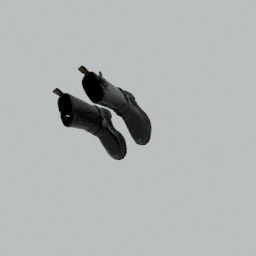
Label: people